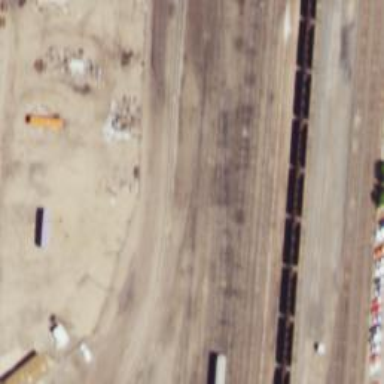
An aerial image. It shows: Railway siding for service.